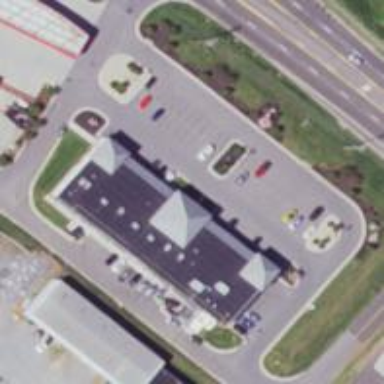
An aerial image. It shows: Healthcare clinic is depicted in the image.